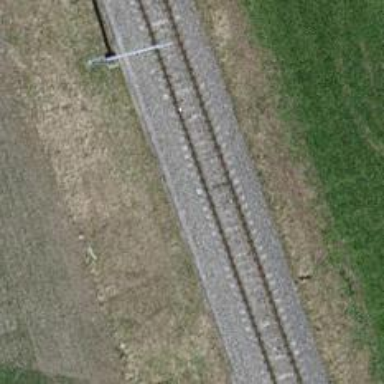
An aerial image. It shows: Contact line indicates electrification.